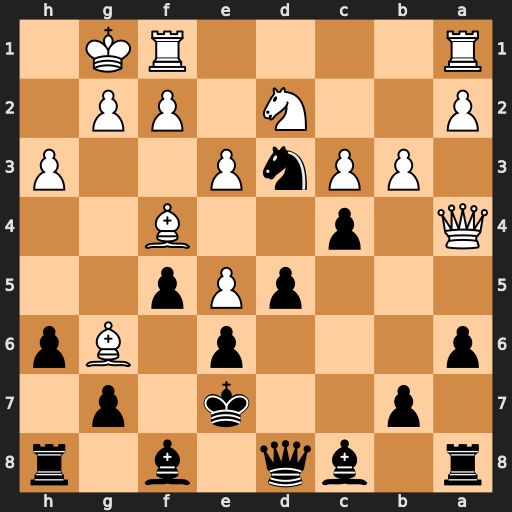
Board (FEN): r1bq1b1r/1p2k1p1/p3p1Bp/3pPp2/Q1p2B2/1PPnP2P/P2N1PP1/R4RK1
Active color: b
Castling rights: -
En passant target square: -
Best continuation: b5 Qa3+ Kd7